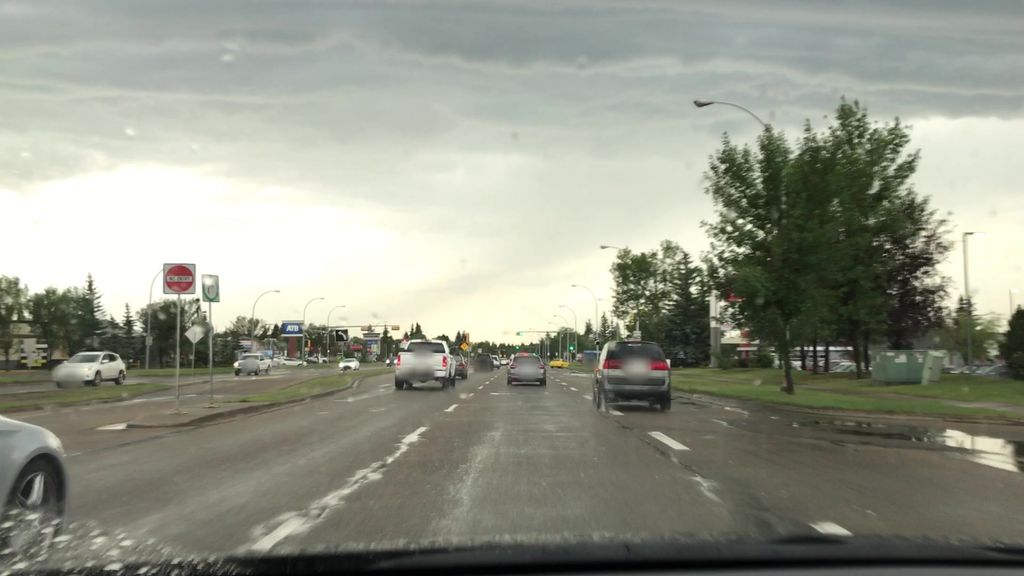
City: edmonton